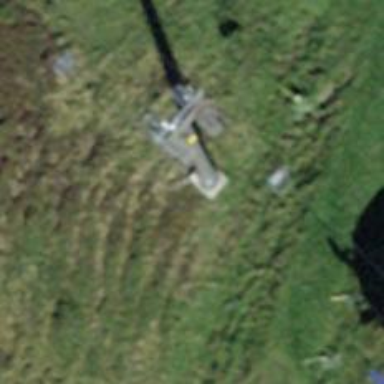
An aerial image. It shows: Pylon used for aerialway.